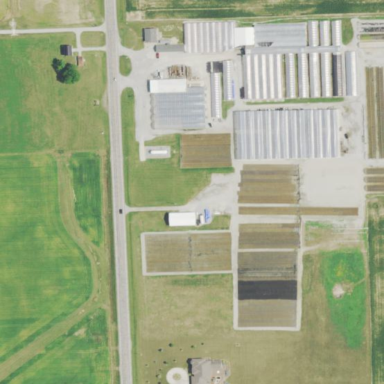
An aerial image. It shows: Greenhouse used for horticulture.